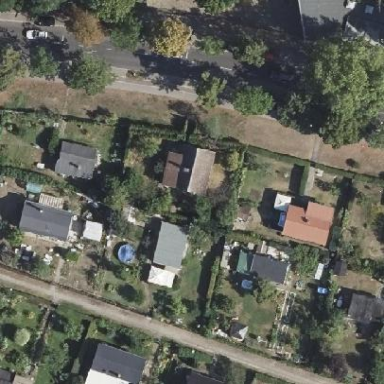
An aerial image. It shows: Plot in the allotments.